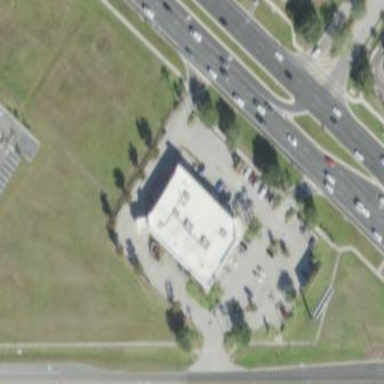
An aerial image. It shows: Building that is pharmacy providing healthcare services.